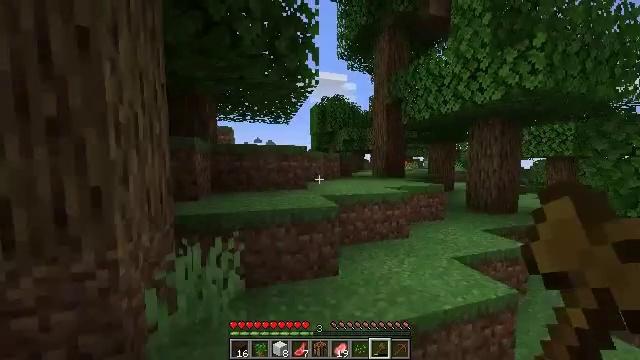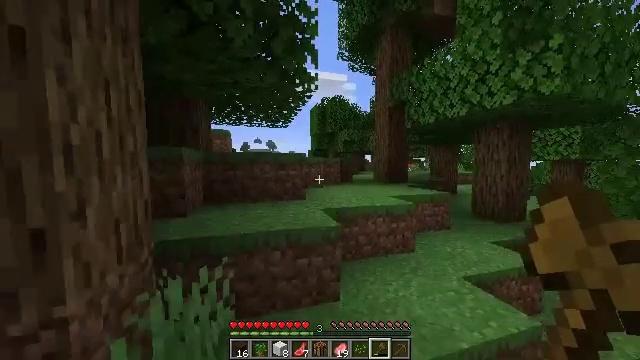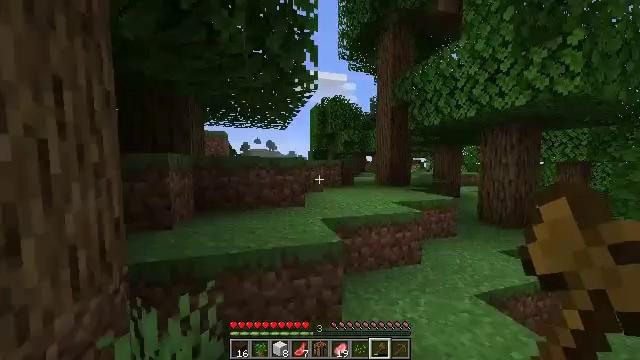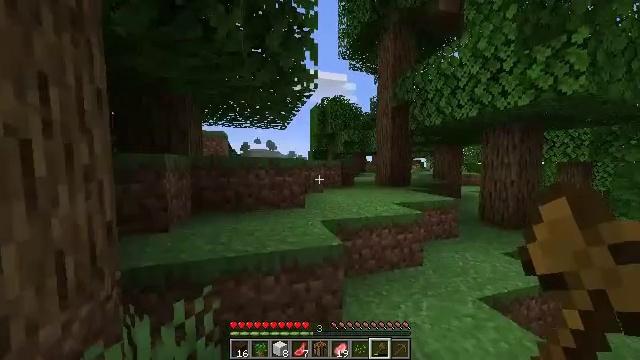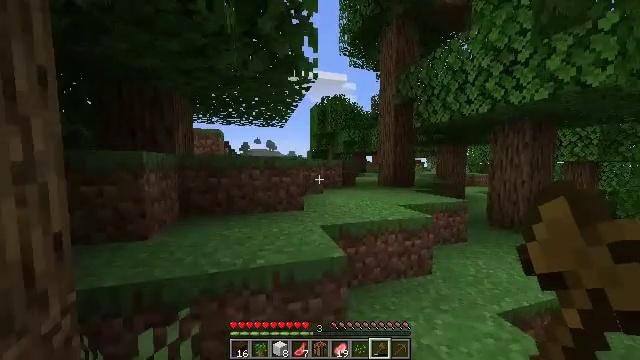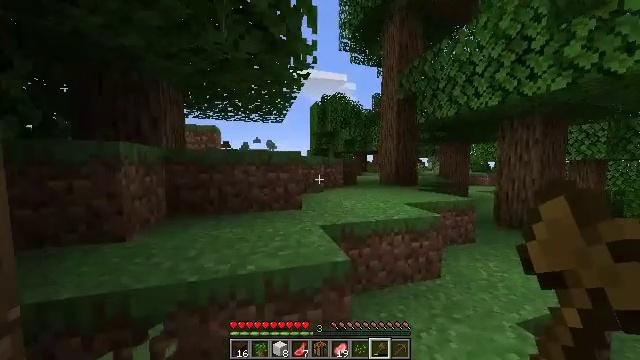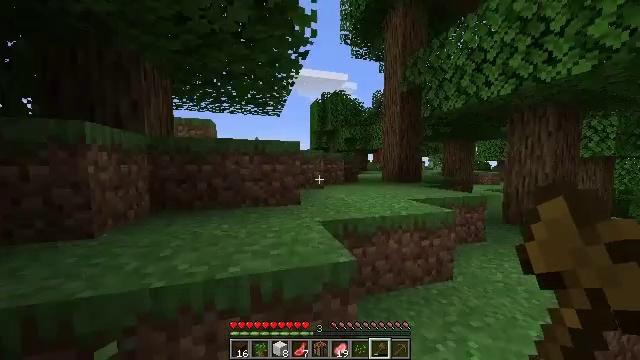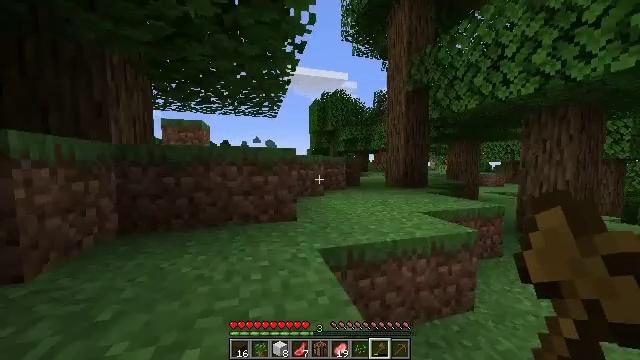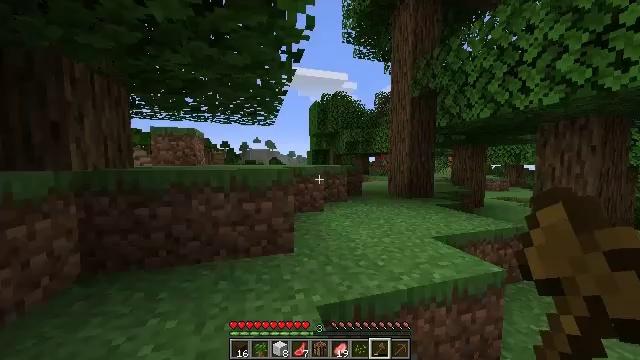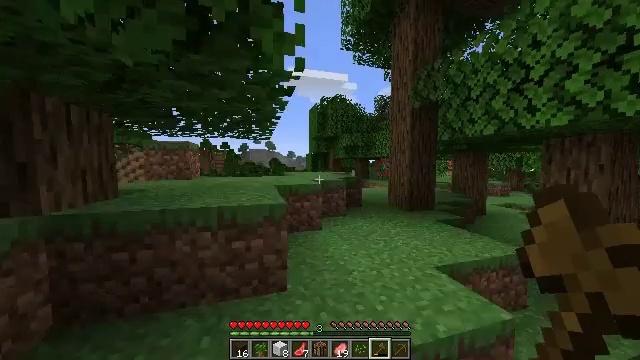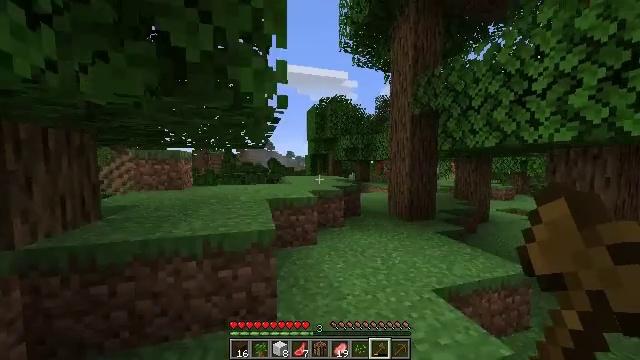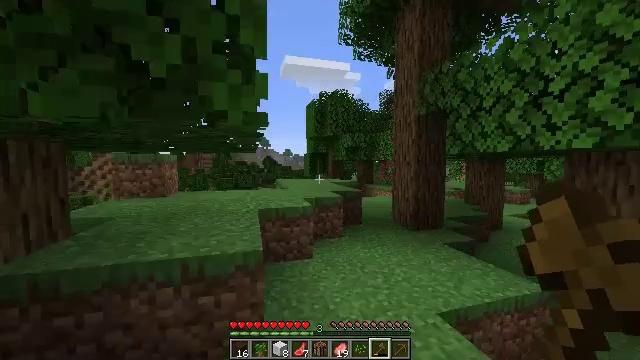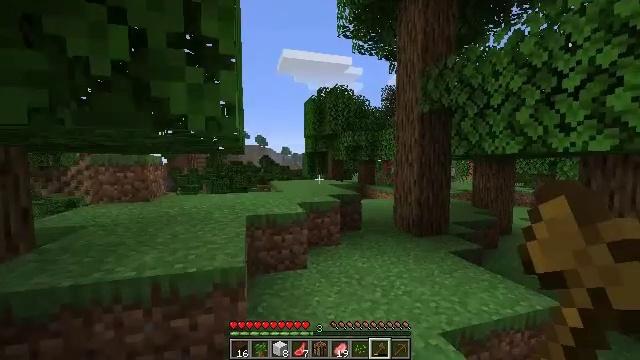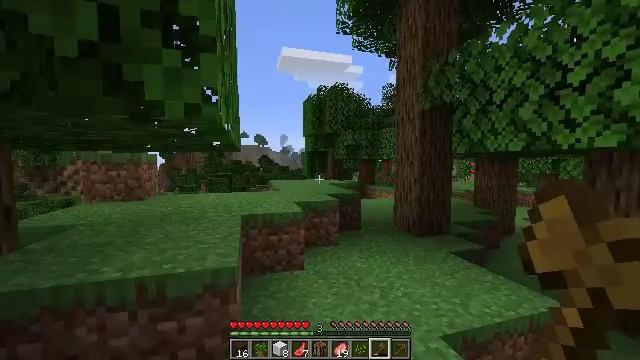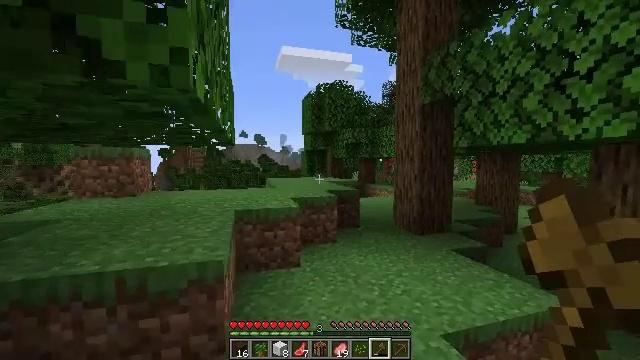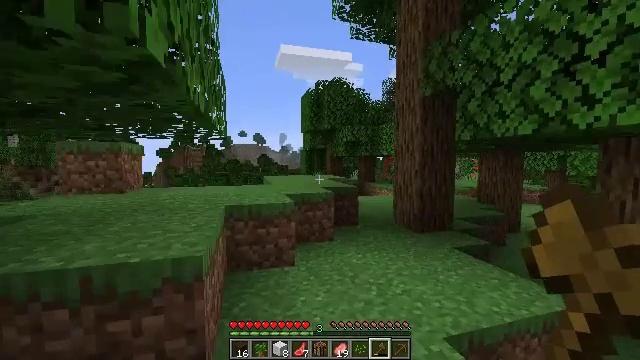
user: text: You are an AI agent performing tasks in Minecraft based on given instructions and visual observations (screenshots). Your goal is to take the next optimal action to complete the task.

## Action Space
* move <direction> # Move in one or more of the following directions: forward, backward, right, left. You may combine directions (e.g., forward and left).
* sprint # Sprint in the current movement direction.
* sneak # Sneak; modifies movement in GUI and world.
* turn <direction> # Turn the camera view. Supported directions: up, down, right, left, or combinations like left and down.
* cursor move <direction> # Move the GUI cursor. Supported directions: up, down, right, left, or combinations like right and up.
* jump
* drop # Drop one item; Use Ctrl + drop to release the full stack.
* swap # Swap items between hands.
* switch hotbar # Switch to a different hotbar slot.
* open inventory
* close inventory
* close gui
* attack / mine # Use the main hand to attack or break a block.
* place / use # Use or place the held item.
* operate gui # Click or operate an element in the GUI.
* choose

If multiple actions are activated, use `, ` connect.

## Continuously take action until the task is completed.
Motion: motion action
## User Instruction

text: Get some roses from the rose bush.
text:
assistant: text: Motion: move forward, jump
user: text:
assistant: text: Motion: move forward, jump
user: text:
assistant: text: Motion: move forward
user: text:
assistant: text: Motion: move forward, jump
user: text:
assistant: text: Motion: move forward, jump
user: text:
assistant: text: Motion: move forward, jump
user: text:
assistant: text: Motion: move forward, jump
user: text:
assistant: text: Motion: move forward, jump
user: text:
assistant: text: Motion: move forward, jump
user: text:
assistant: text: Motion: move forward
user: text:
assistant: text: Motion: move forward
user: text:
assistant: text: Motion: move forward
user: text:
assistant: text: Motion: move forward
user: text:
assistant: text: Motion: move forward
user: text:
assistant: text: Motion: move forward and move right
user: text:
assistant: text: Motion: move forward and move right
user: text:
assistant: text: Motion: move forward and move right
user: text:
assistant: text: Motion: move forward and move right
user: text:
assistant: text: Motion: move forward and move right
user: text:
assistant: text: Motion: move forward
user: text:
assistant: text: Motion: move forward
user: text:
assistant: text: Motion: move forward
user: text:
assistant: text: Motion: move forward
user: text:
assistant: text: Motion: move forward, turn left, jump
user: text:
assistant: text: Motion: move forward, turn left, jump
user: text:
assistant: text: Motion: move forward, turn left, jump
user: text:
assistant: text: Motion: move forward, turn left, jump
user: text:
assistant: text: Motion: move forward, turn left
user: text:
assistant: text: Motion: move forward, turn left
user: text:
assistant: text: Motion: move forward, sprint, turn left